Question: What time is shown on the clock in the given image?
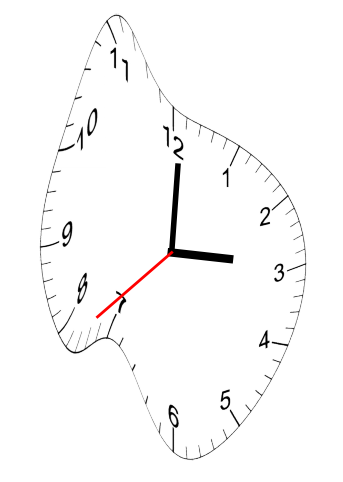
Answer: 03:00:38